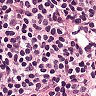
Metastatic tissue present: no